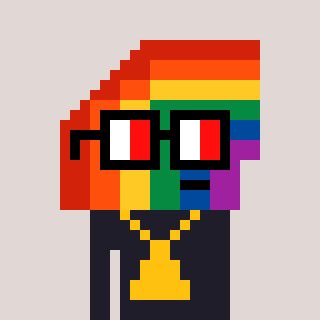
a pixel art character with square glasses with black frames and red eyes, a rainbow-shaped head and a grayscale-colored body on a warm background